Interaction volume radius: 10 \u00c5
Interaction volume height: 20 \u00c5
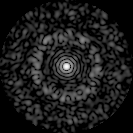
Disorder parameter: 0.8472